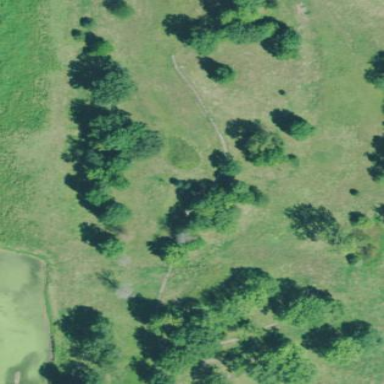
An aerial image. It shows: Grassy area designated as golf fairway.